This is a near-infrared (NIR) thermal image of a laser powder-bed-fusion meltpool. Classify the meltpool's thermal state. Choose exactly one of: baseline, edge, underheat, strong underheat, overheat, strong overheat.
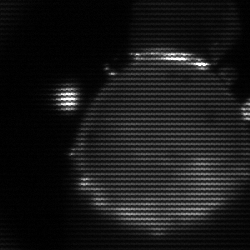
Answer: edge